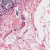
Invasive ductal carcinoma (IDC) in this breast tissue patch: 0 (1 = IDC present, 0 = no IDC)